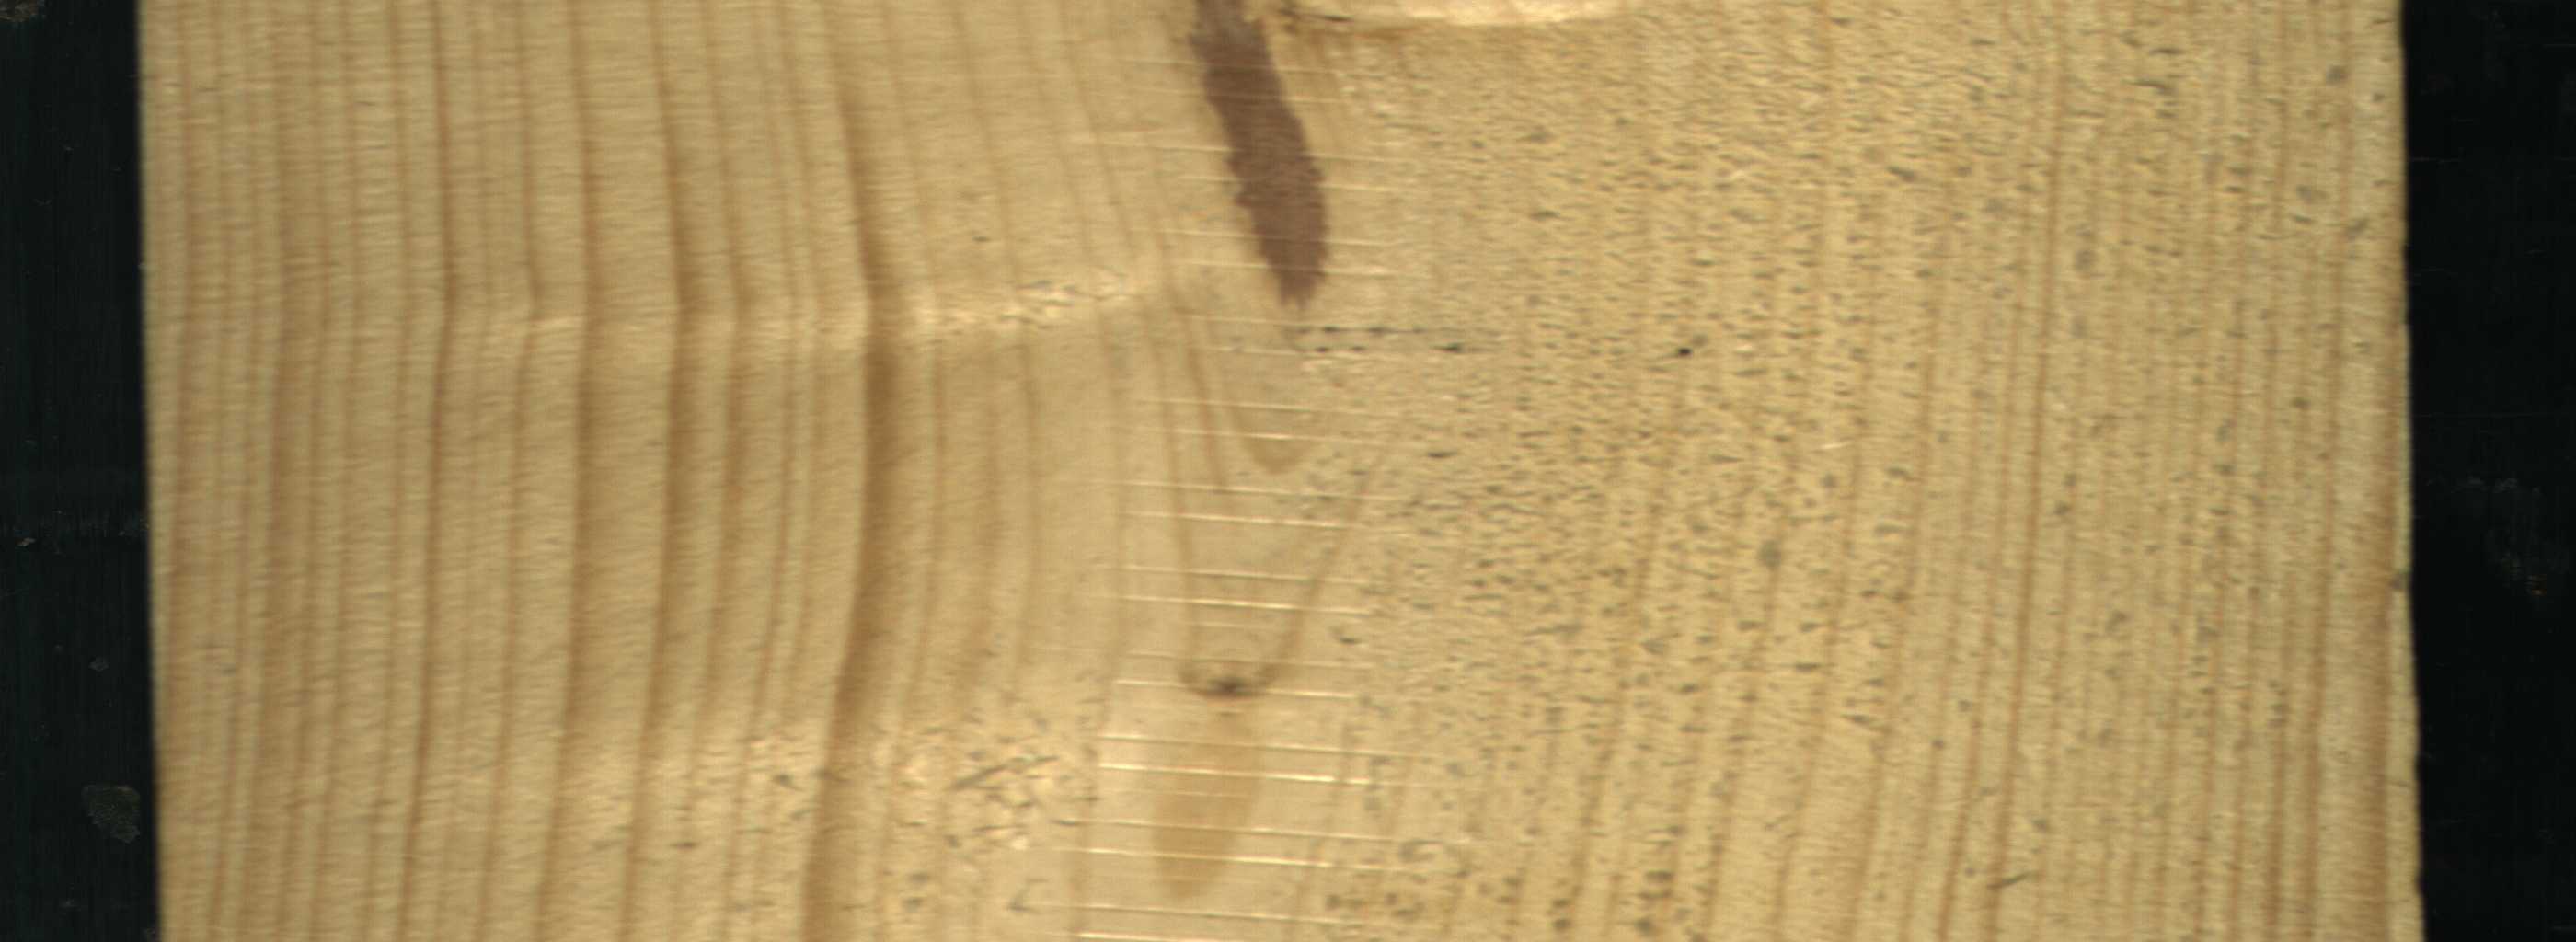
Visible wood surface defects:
Quartzity
Live_Knot